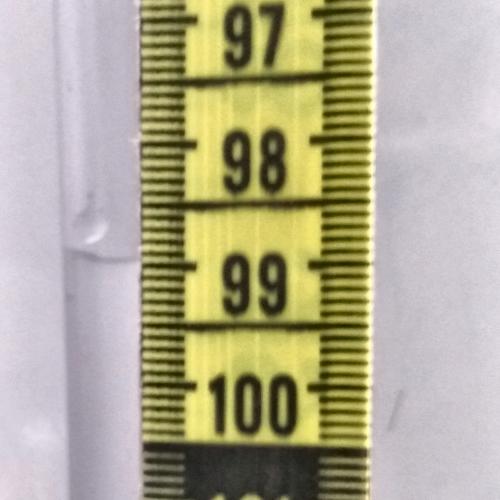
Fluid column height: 98.9 cm